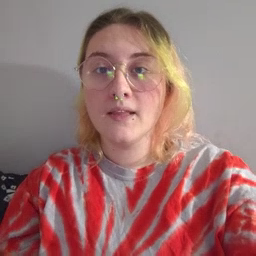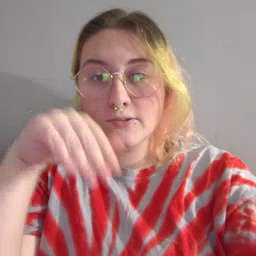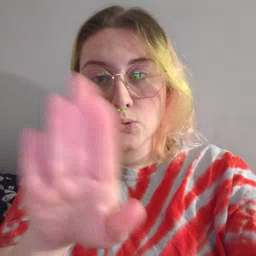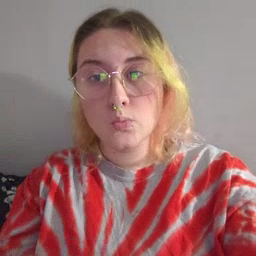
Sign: into